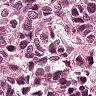
Metastatic tissue present: yes